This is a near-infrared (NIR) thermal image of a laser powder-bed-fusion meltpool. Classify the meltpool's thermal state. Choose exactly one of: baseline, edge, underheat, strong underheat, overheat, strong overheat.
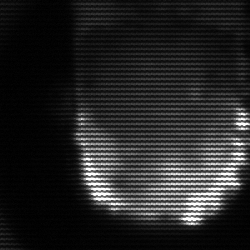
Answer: baseline